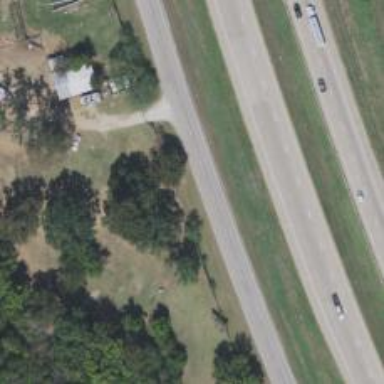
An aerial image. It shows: Tertiary road with frontage road along it.